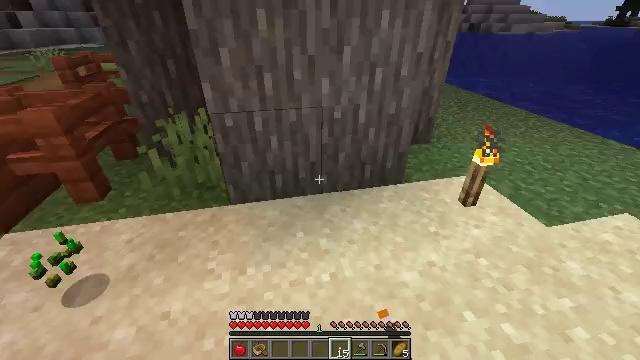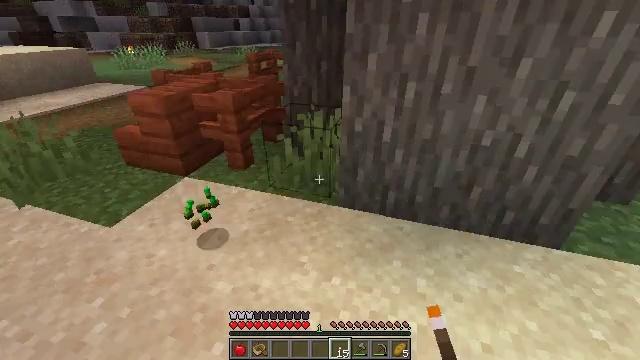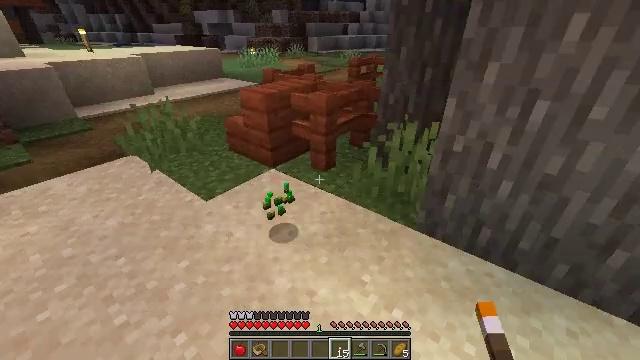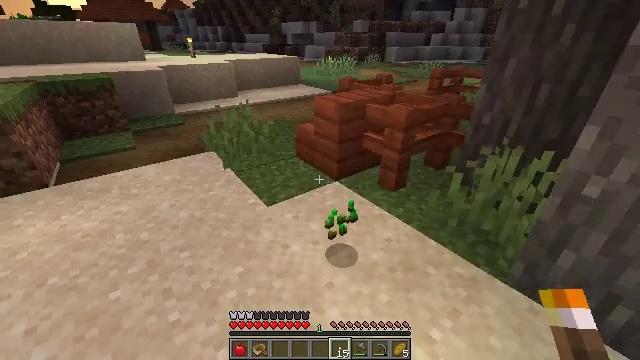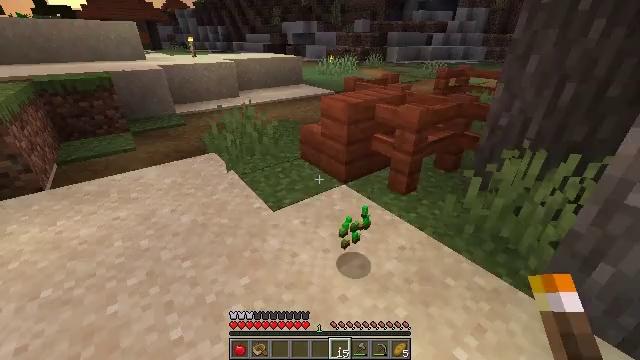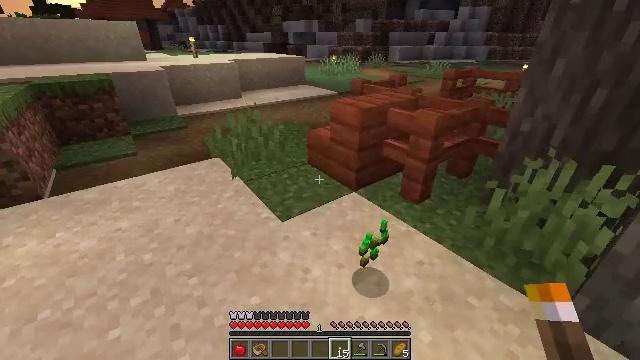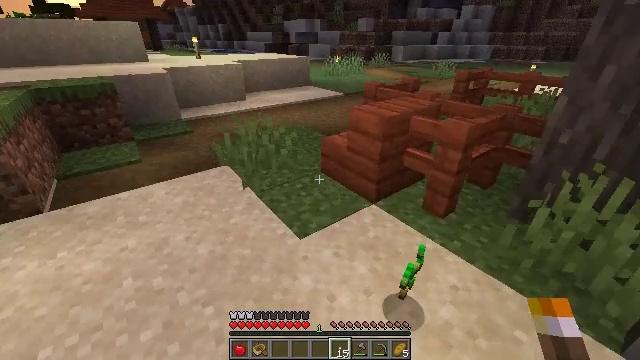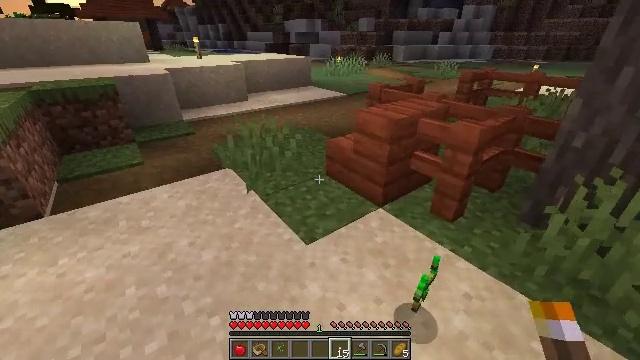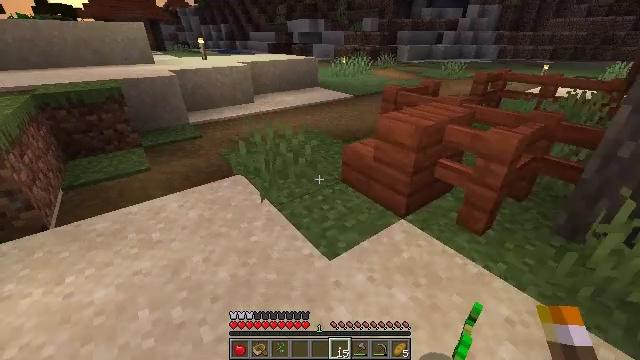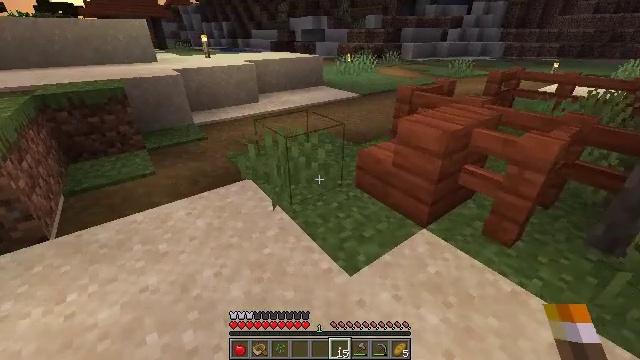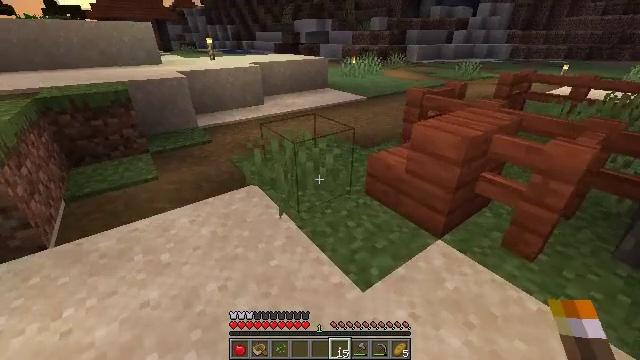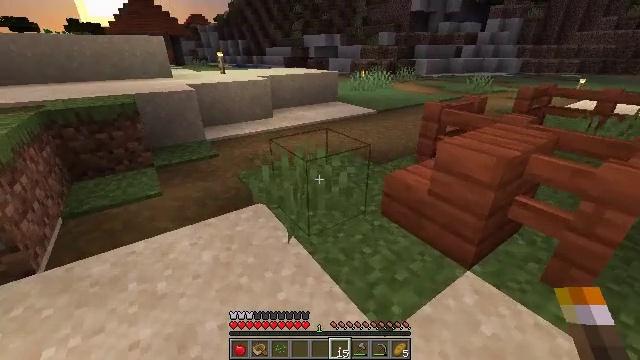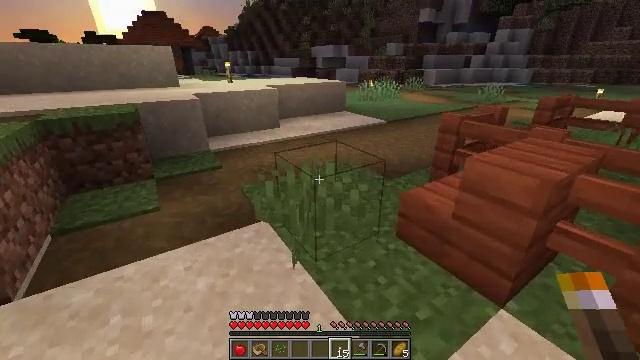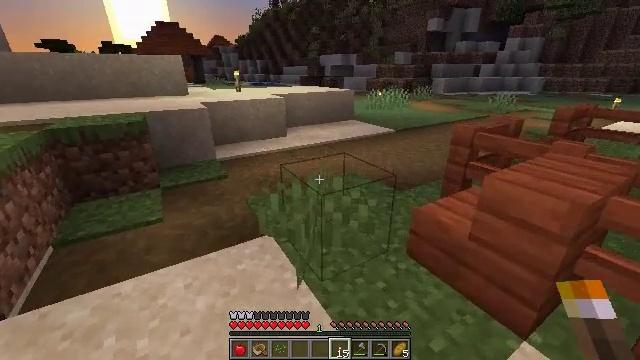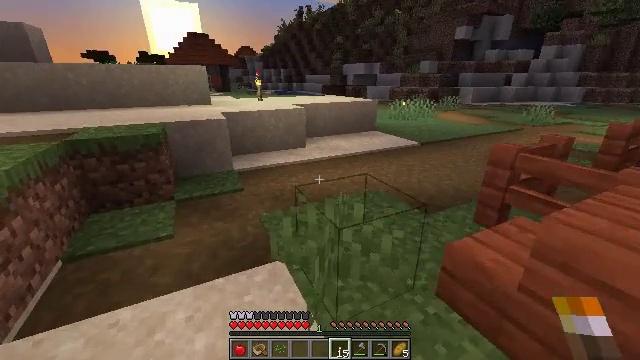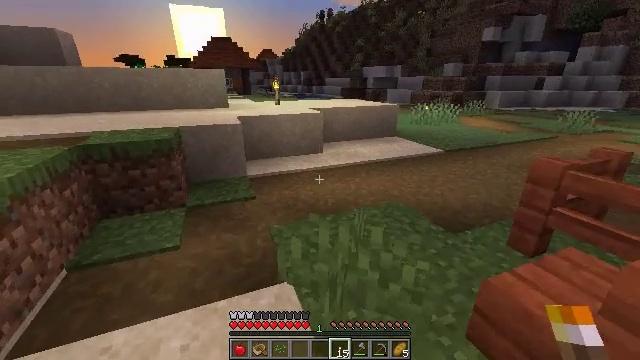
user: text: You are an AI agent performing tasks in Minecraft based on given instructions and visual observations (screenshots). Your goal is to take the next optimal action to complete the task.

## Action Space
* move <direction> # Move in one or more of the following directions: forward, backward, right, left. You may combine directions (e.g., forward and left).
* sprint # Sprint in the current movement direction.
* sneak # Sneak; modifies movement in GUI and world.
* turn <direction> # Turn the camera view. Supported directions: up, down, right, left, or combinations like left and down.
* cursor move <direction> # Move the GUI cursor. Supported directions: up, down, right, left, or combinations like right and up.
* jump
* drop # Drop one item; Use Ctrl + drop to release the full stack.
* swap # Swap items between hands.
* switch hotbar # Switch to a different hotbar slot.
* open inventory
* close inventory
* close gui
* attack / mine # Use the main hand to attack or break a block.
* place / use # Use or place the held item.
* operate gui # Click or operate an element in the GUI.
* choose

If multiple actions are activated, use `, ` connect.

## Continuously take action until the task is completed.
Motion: motion action
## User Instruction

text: Collect the melon stem for seeds.
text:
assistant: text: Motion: move forward and move left, turn left
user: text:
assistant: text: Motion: move forward and move left, turn left
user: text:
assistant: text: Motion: move forward and move left, turn left and up
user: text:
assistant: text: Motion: move forward and move left
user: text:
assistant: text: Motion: move forward and move left
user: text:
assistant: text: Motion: move forward and move left
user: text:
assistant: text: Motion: move forward and move left
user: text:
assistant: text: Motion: move forward and move left
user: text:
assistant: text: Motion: move forward
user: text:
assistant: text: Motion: move forward
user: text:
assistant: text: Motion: move forward, turn left and up
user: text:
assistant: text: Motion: move forward, turn left and up
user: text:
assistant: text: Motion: move forward, turn left and up
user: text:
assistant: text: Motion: move forward, turn left and up
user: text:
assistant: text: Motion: move forward, turn left
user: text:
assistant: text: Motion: move forward, turn left
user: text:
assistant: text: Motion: move forward
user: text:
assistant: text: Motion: move forward
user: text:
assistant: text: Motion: move forward
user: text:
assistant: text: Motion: move forward
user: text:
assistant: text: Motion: move forward, turn left
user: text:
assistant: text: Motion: move forward, turn left and down
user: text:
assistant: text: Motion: move forward, turn left and down
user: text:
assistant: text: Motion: move forward
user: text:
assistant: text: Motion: move forward and move right, turn left
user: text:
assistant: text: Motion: move forward and move right, turn left
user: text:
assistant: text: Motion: move right, turn left and up
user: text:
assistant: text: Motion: move right, turn left
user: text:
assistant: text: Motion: move right
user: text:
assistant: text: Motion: no_op